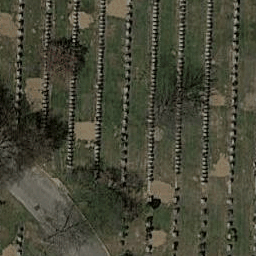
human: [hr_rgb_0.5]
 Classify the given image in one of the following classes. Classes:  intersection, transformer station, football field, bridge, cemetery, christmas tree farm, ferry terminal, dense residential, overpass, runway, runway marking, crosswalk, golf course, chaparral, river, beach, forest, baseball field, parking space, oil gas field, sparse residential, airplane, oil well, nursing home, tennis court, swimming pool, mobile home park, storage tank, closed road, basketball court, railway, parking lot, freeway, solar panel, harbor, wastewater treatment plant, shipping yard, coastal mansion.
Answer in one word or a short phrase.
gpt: cemetery